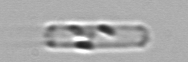
Label: Cerataulina_pelagica